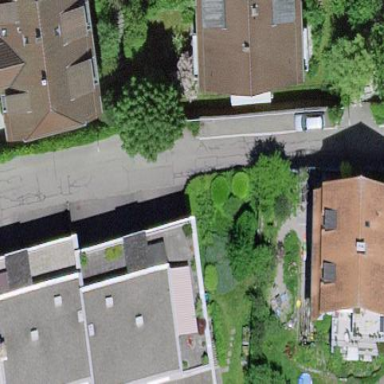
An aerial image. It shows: Residential building with flat roof.